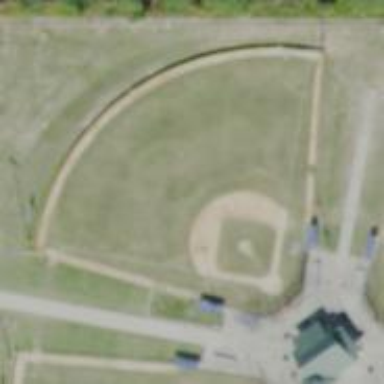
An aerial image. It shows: Softball pitch for leisure and sport activities.